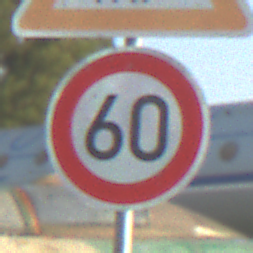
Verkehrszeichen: Geschwindigkeit60
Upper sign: ViehtriebLinks
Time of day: SunriseSunset
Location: Outdoor (Special)
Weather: Clear
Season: NotSpecified
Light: Natural